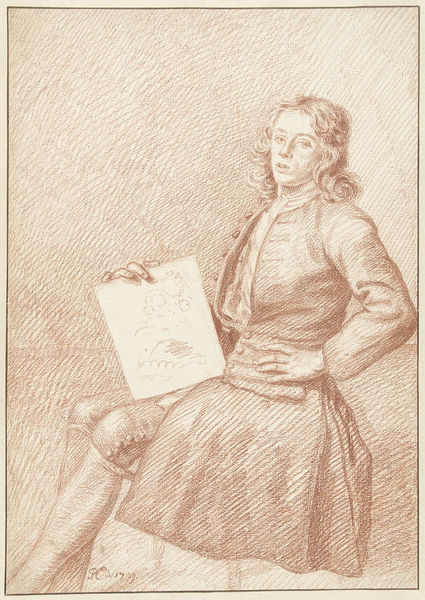
Titel: Zelfportret van Philippus Endlich, zittend met een schetsboek op de knie
Künstler: Philippus Endlich
Standort: Amsterdam
Institution: Rijksmuseum
Schlagwörter: chair, hands, red, stockings, white, dress, gold, hair, painting, portrait, sitting, picture, pink, brown, hand, man, orange, eyes, suit, drawing, paper, coat, mouth, buttons, etching, line, sketch, boots, curls, jacket, writing, sculpture, tie, victorian, arms, cape, clothes, pose, artist, painter, pockets, pencil, eye, lines, fingers, book, long hair, canvas, linear, organge, cross hatching, black & white, button, wig, holding, socks, scetch, elbow, msn, document, pencil drawing, open mouth, gravure, sock, xviith, bootw, prtrait, 1799, ahor, swirt, anartist, breatches, hatchmarks